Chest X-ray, PA view. Patient: 69 years old, sex M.
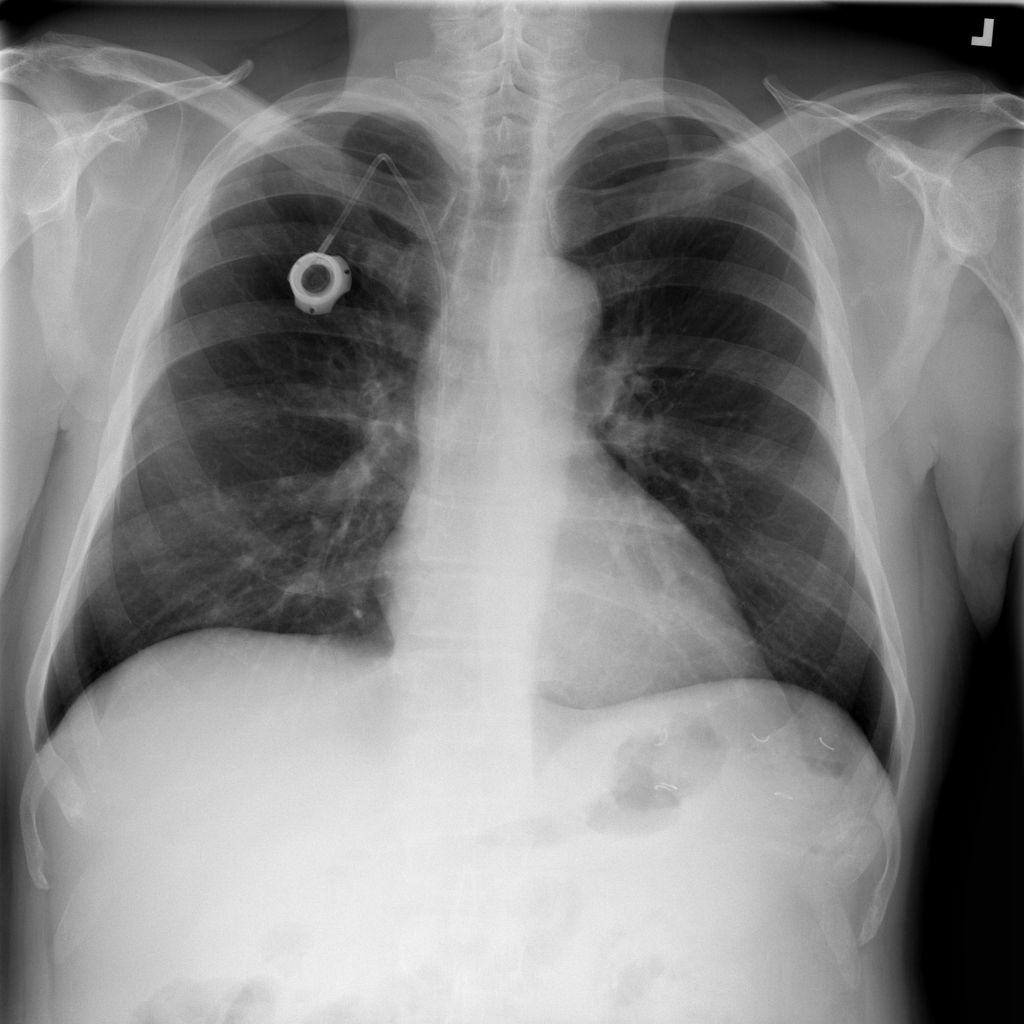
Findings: No Finding